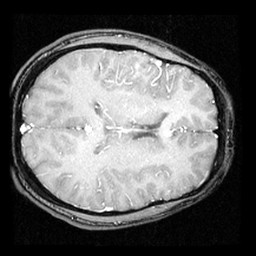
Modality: inplaneT1
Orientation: axial
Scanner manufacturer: ge
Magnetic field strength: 3 T
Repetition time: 0.2 s
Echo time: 0.0036 s